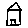
Label: house